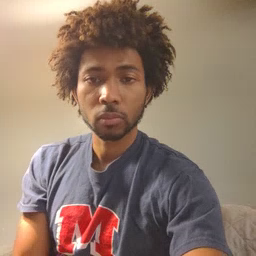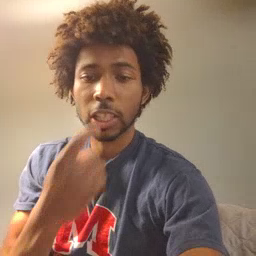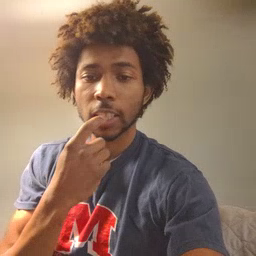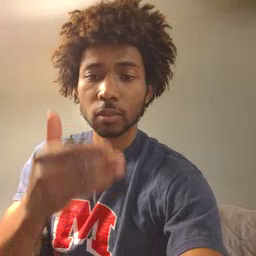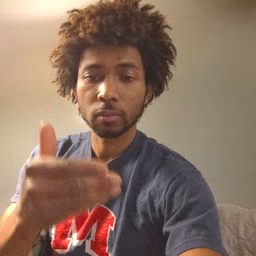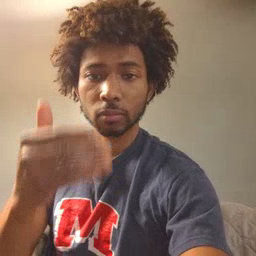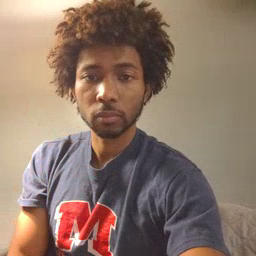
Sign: glasswindow